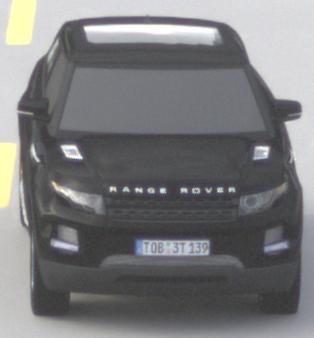
Make: Land Rover
Model: Range Rover Evoque 2.0 Si4
Detailed model: Range Rover Evoque (I)
Model produced from: 2011/08
Model produced until: 2013/11
Doors: 5
Color: black
Road condition: dry road
Daytime: morning or afternoon
Contrast: low contrast